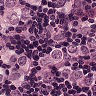
Metastatic tissue present: yes